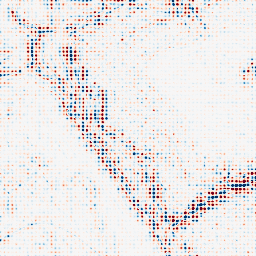
Category: wavelet
Decomposition family: wavelet_reverse_biorthogonal
Decomposition parameters: wavelet: rbio2.4
level: 3
Upsampling method: sinc_hamming
Upsampling parameters: scale: 8
kernel_size: 4
Upsampling scale: 8